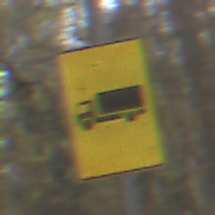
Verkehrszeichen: KFZZulaessigeGesamtmasse3Komma5TOhnePfeilsymbol
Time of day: MorningAfternoon
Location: Outdoor (Nature)
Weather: Overcast
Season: Autumn
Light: Natural